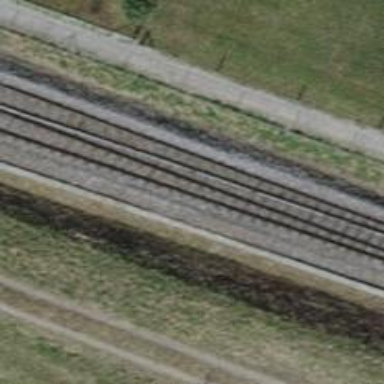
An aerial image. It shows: Railway switch.